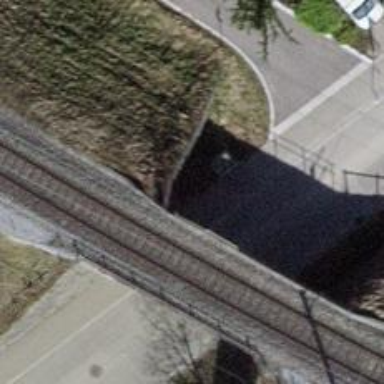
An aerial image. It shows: Railway bridge with electrified contact line. There is one track on the bridge.